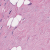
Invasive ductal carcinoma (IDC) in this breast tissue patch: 1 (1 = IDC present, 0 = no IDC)